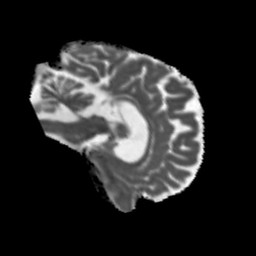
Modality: MD
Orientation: sagittal
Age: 51
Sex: male
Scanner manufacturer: siemens
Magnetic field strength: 3 T
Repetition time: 5.47 s
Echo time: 0.0854 s